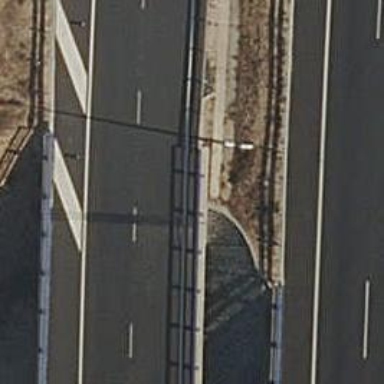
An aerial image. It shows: Motorway link.